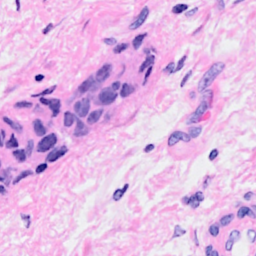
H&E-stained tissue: Breast